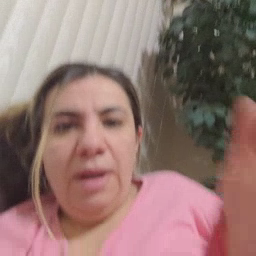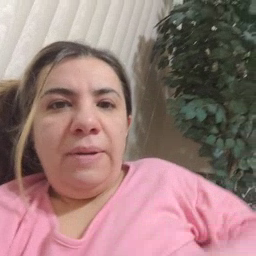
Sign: on